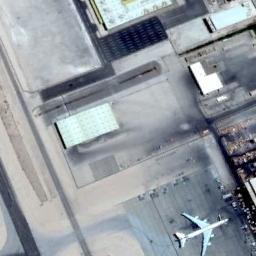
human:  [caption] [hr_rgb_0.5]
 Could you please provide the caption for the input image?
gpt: There is a planes on the open place next to the buildings .

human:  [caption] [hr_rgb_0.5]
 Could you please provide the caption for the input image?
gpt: An airplane was in the open space beside the buildings .

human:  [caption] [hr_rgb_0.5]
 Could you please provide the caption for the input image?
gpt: An aircraft was parked on the ground .

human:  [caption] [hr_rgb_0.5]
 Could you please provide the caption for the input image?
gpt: A plane parked on the open area and some buildings beside .

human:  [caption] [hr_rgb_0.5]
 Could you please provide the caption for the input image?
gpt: A plane is in the vacant lot next to the building .